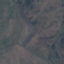
Land use / land cover: HerbaceousVegetation